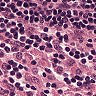
Metastatic tissue present: no